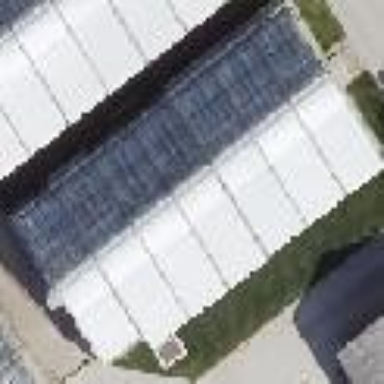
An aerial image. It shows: Greenhouse.